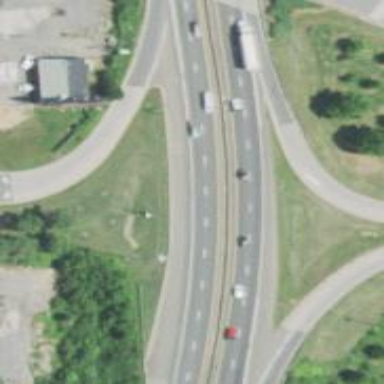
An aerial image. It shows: Motorway.